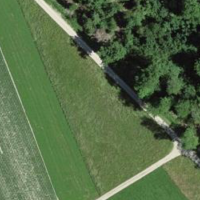
EUNIS habitat code: 52
Species observed at this site:
Plantago major